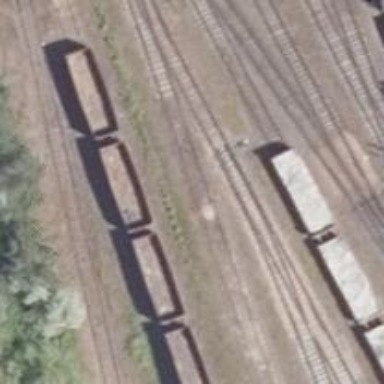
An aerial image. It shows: Railway switch.